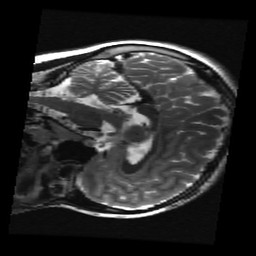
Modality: T2w
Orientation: sagittal
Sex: female
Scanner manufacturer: ge
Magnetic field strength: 3 T
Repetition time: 5 s
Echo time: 0.101 s